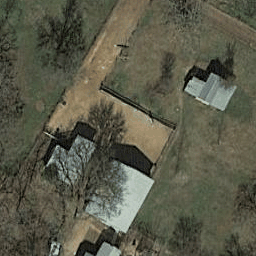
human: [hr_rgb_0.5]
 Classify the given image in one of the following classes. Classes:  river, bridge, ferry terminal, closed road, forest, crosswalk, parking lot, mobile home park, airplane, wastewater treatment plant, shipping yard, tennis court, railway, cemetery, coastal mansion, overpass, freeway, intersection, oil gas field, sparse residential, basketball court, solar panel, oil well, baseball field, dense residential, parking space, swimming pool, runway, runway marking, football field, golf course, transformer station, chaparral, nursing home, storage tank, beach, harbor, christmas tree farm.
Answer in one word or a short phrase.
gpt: sparse residential